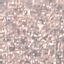
Label: Residential